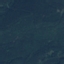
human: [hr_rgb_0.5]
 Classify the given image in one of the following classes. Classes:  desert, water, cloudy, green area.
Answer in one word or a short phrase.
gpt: green area